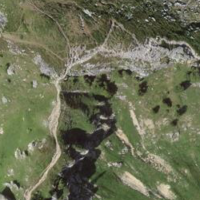
EUNIS habitat code: 26
Species observed at this site:
Silene acaulis
Capra ibex